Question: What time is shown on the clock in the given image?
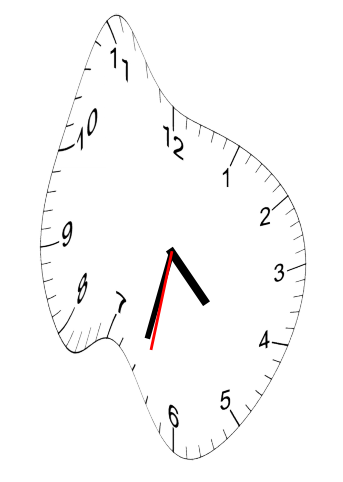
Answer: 04:32:32